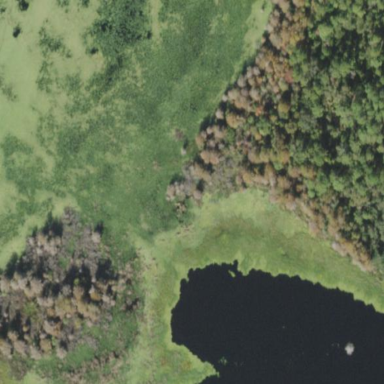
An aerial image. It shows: Swampy wetland with needle-leaved vegetation.